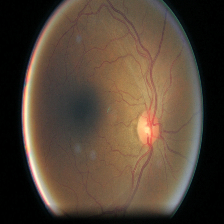
Diabetic retinopathy grade: Moderate